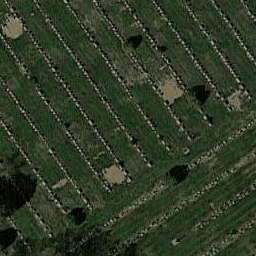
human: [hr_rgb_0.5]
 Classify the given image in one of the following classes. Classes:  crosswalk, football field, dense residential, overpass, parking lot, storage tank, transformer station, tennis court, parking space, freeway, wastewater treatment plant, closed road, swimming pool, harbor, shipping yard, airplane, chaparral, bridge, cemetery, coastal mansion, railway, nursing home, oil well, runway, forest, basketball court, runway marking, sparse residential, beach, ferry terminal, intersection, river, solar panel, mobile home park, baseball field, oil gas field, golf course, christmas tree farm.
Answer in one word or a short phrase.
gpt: cemetery